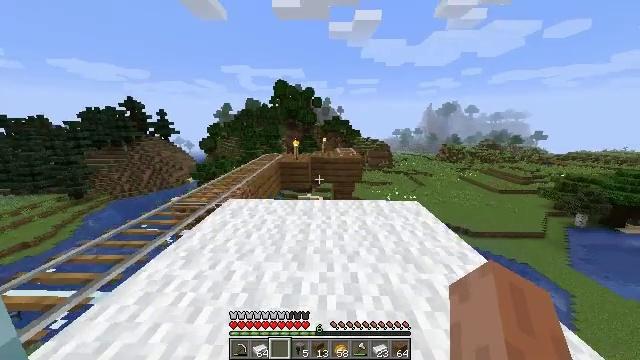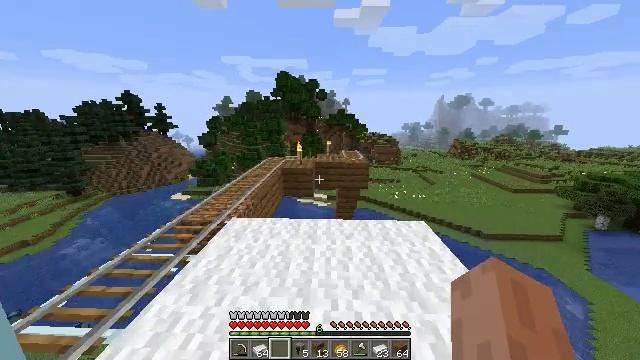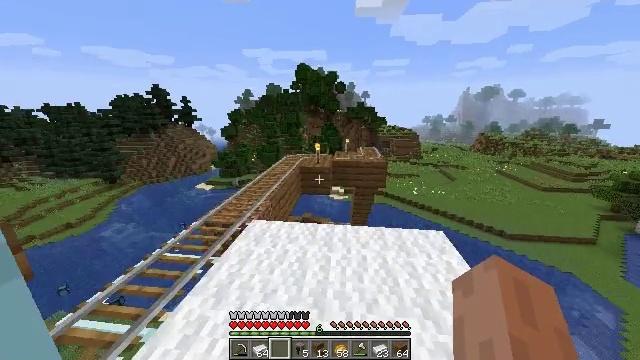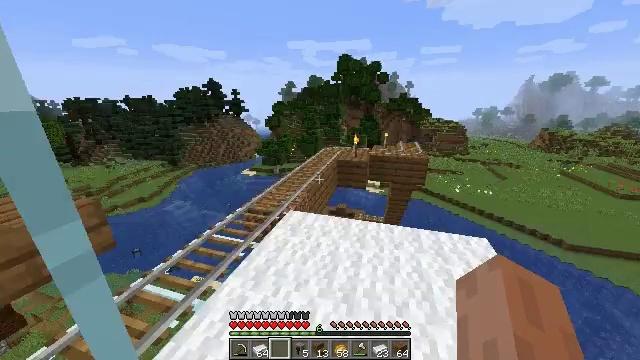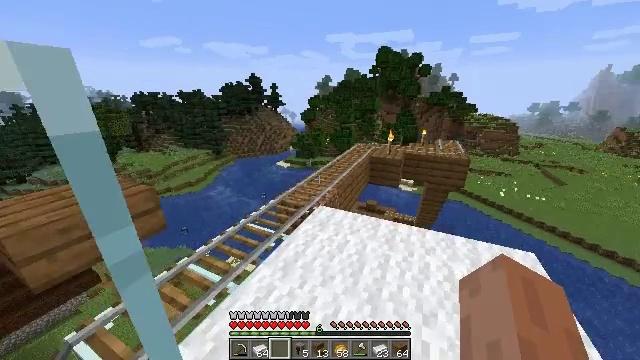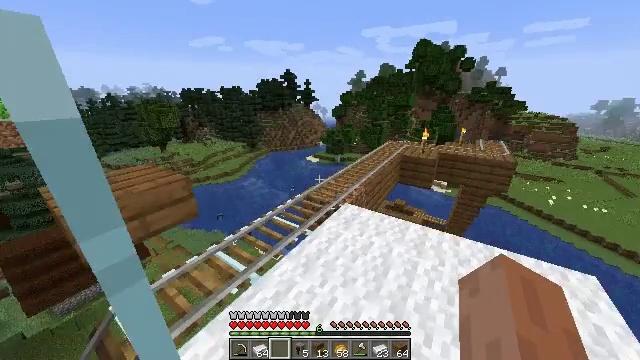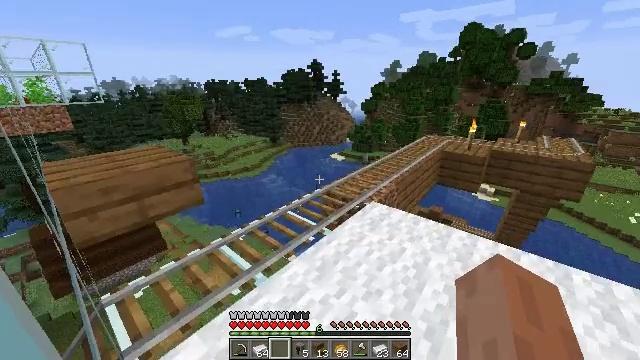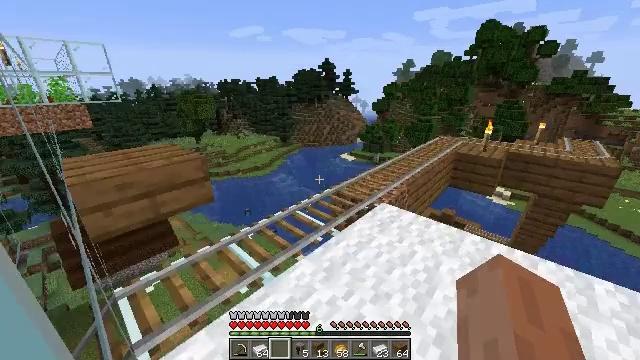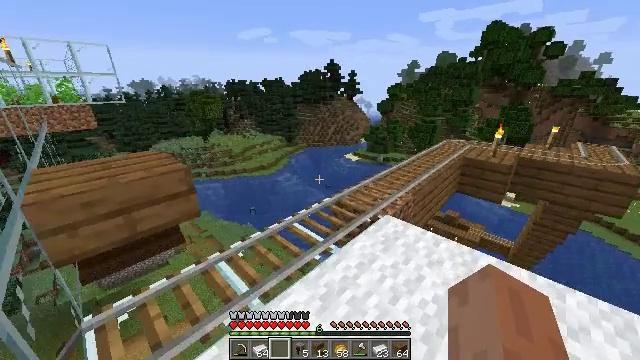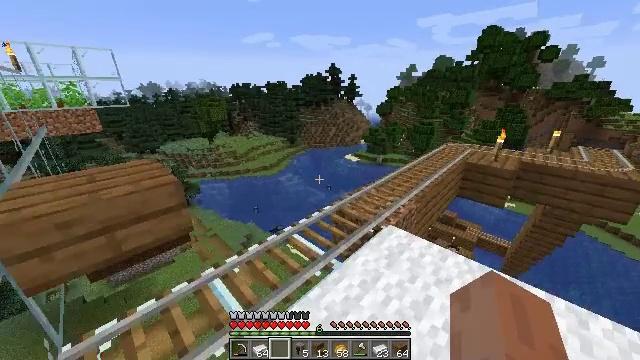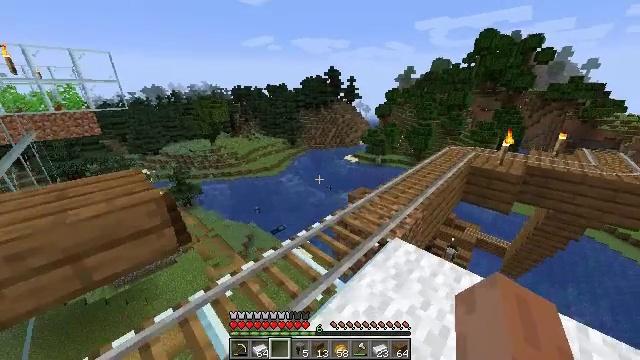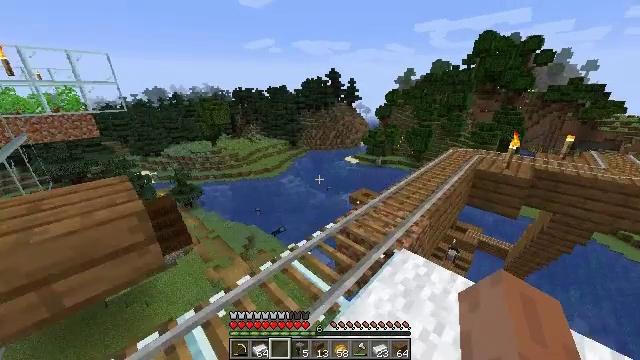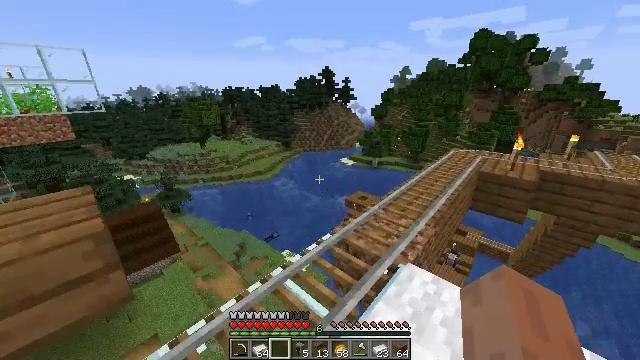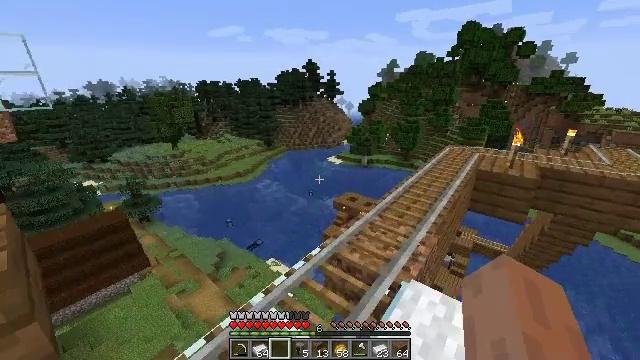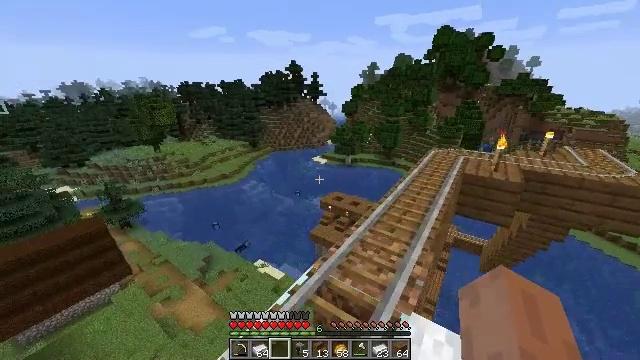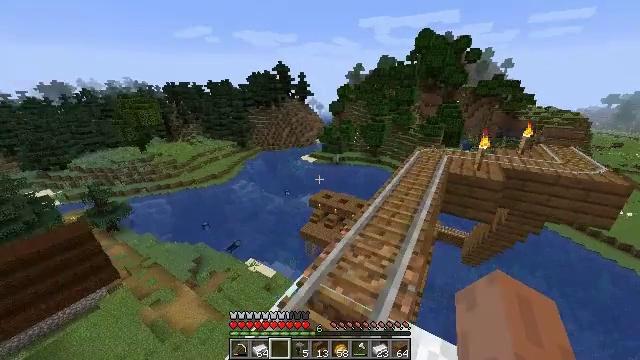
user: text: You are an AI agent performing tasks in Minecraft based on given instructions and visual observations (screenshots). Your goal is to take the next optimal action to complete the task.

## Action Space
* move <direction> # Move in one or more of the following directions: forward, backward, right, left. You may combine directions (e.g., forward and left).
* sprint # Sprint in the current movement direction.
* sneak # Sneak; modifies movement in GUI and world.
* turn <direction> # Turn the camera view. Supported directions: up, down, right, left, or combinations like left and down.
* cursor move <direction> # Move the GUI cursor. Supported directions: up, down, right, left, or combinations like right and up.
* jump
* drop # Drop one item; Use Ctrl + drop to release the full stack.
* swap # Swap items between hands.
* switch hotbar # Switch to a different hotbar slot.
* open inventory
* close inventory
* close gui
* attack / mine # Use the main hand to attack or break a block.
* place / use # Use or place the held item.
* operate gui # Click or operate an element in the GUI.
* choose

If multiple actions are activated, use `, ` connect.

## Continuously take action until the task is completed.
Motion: motion action
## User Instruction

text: Harvest spruce planks for building.
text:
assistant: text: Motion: move forward, turn left and down, jump
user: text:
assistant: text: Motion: move forward, turn left and down
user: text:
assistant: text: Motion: move forward, turn left and down
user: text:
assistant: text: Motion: move forward, turn left and down
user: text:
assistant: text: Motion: move forward, turn left and down
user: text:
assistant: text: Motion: move forward, turn left
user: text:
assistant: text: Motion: move forward, turn left
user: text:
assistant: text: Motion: move forward, sprint, turn left
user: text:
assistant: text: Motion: move forward, sprint
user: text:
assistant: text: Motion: move forward, sprint
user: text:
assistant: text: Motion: move forward
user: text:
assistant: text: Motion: move forward, turn right
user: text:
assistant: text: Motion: move forward, sprint, turn right
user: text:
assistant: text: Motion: move forward, sprint, turn right
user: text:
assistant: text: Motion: move forward, sprint, turn right
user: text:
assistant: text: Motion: move forward, turn right and down
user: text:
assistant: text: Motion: move forward, turn right and down
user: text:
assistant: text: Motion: move forward, turn right and down
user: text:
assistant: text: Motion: move forward, turn right and down
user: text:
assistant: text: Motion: turn right and down
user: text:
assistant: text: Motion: turn right and down
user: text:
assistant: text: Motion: turn right and down
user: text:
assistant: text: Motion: turn down
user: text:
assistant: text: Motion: turn down
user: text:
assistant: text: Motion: no_op
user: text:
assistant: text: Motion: no_op
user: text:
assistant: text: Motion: no_op
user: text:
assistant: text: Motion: no_op
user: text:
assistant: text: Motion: no_op
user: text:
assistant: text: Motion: no_op